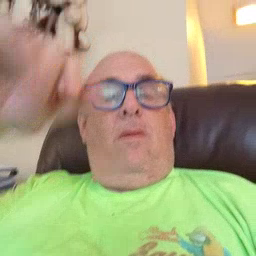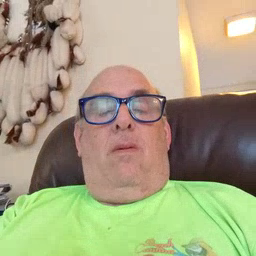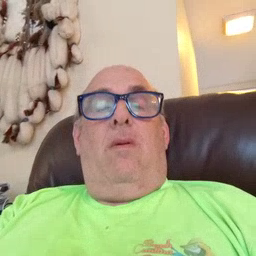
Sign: cow